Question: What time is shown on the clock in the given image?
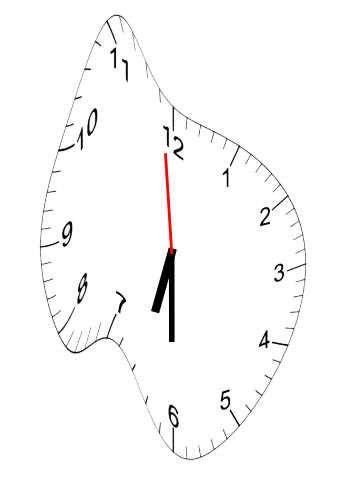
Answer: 06:29:59